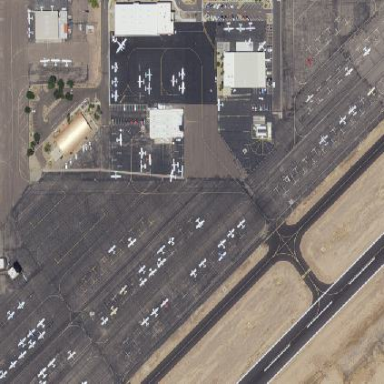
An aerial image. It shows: Apron at the airport.